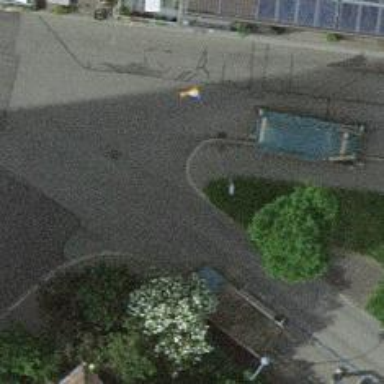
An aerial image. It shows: Kerb barrier.